Question: Hey, following my struggles with the MVC DropDownList <URL>, it seems that my DropDownList always returns 0 when I submit the form. I still have the same code as the other thread.

Is it because the Status and Type Tables are not linked together in the code? I really don't know where to start to look for the problem.
Thanks.
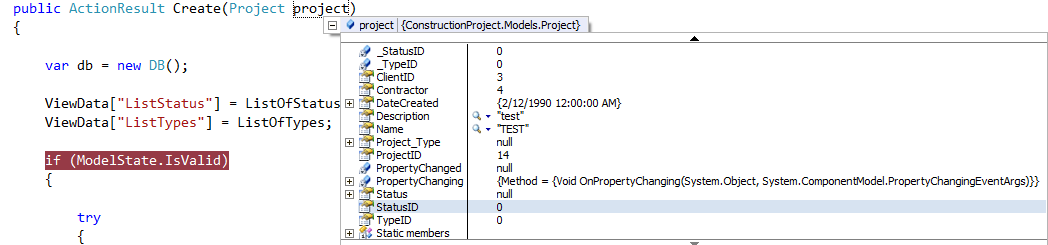
Answer: This has been answered by Terje in the comment of my original post. The name of the fields needs to match those of the table.